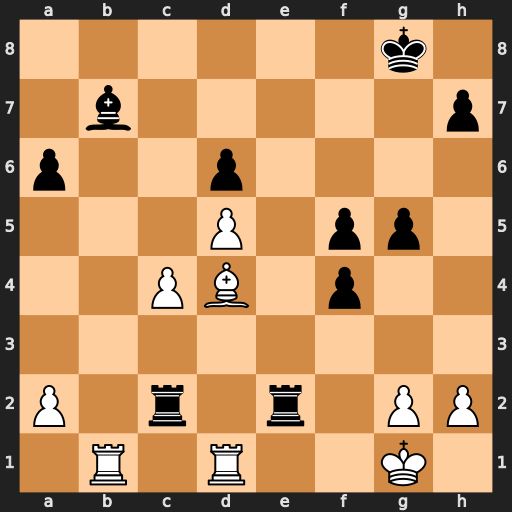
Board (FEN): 6k1/1b5p/p2p4/3P1pp1/2PB1p2/8/P1r1r1PP/1R1R2K1
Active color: w
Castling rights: -
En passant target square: -
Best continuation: Rxb7 Rxg2+ Kf1